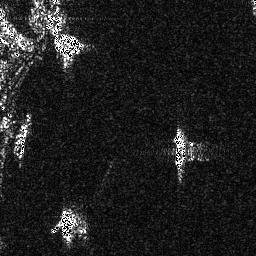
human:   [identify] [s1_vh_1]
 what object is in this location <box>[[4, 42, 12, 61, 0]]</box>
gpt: <ref>1 medium ship at the left</ref>

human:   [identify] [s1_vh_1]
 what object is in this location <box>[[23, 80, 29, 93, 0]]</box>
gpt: <ref>1 medium ship at the bottom left</ref>